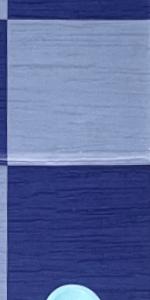
Label: Empty